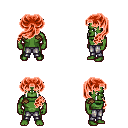
a pixel art fantasy rpg character, male body template, orc, green skin, leather shoulder armor, metal pants, red princess hairstyle, four views (front, back, left, right), 2x2 character sprite sheet, small pixel art, hard edges, no anti-aliasing